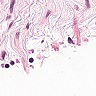
Metastatic tissue present: no